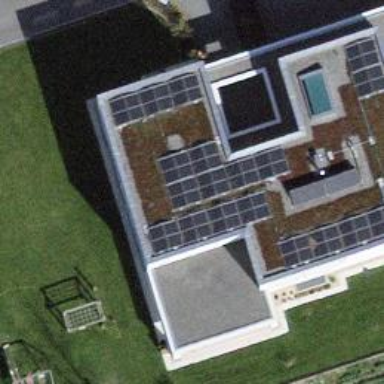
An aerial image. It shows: Solar power generator.